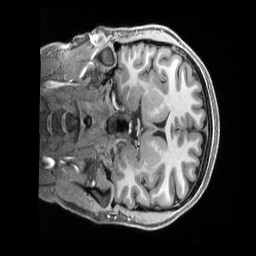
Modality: T1w
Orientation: coronal
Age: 22
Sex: female
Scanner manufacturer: siemens
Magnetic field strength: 3 T
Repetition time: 2.5 s
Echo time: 0.00296 s